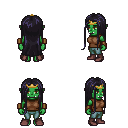
a pixel art fantasy rpg character, female body template, orc, green skin, brown sleeveless shirt, teal pants, raven extra-long hairstyle, gold tiara, leather bracers, maroon shoes, four views (front, back, left, right), 2x2 character sprite sheet, small pixel art, hard edges, no anti-aliasing